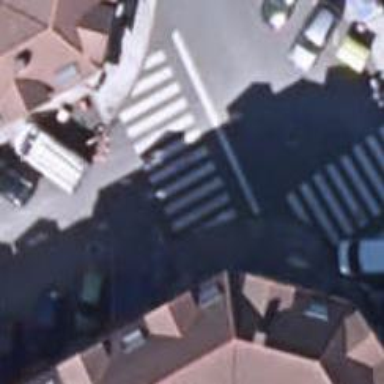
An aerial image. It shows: Uncontrolled road crossing.